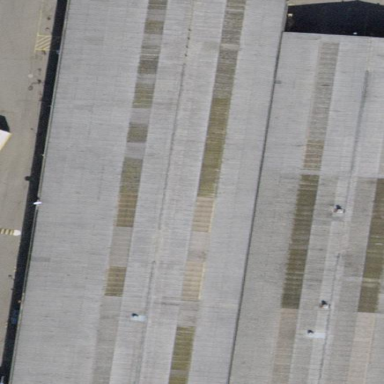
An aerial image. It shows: Industrial building.